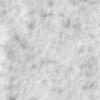
Label: no_change